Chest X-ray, PA view. Patient: 63 years old, sex F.
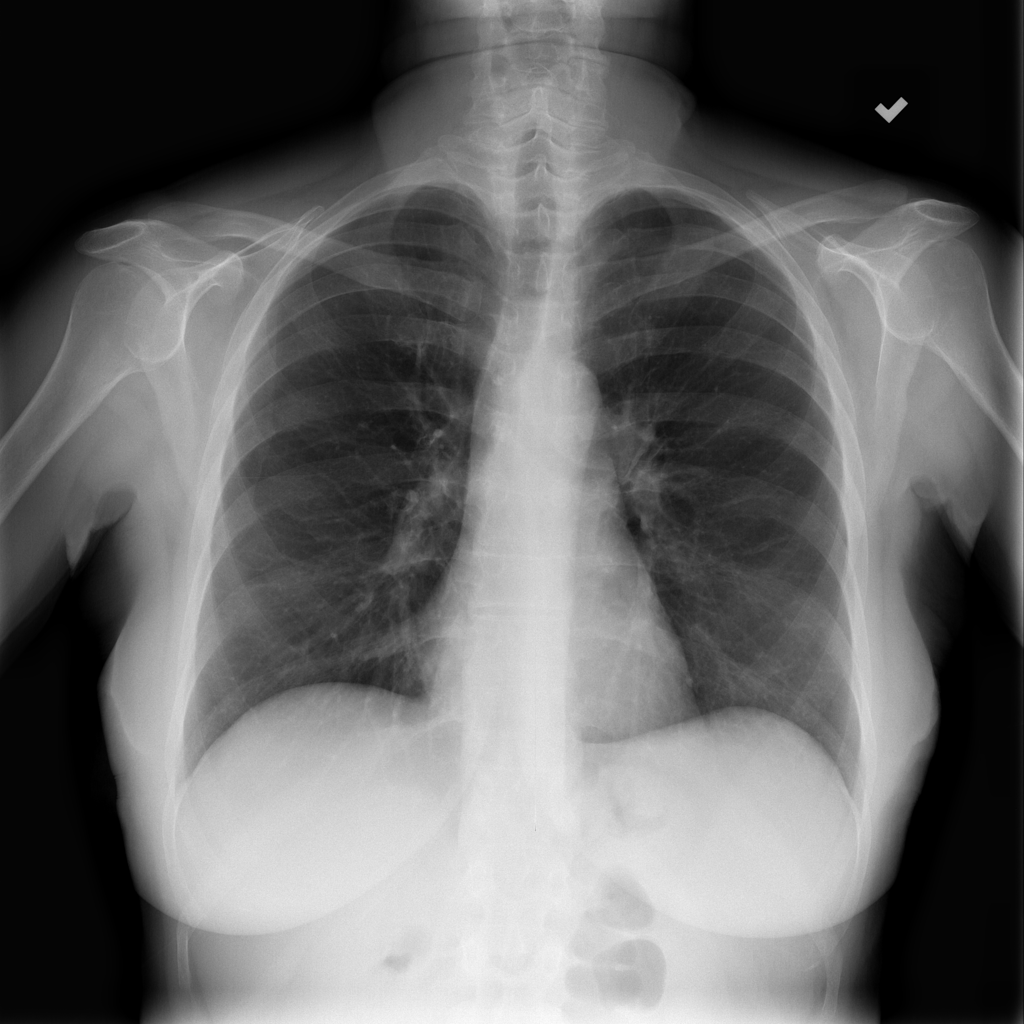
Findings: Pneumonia